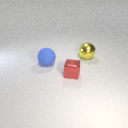
large yellow metal sphere to the right of large blue rubber sphere